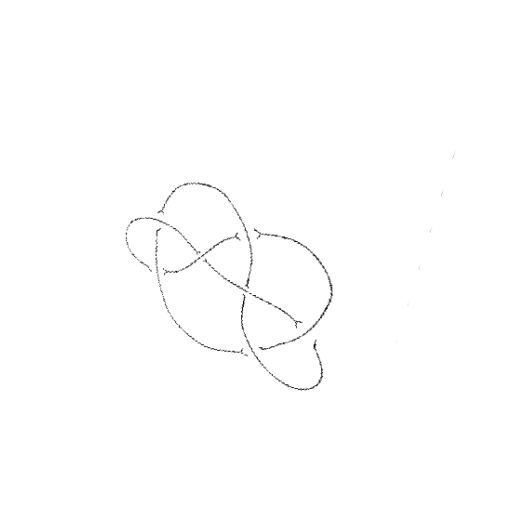
Crossing number: 7